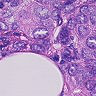
Metastatic tissue present: yes